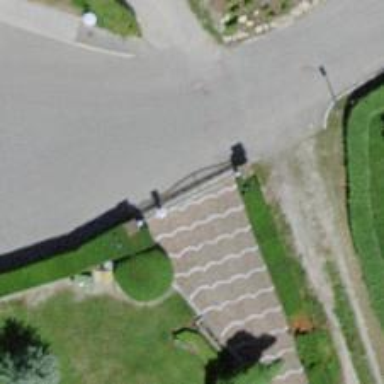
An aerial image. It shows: Gate.